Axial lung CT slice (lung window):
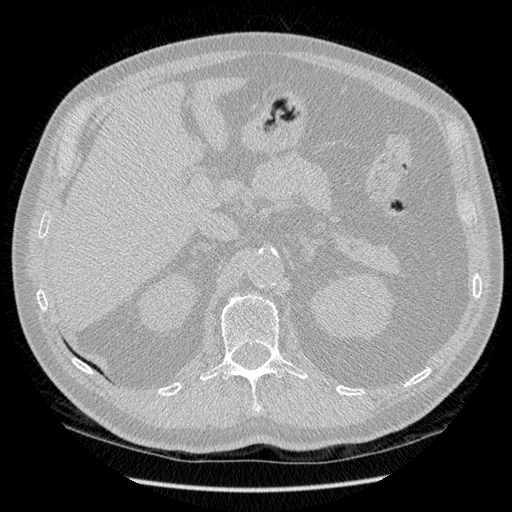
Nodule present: no